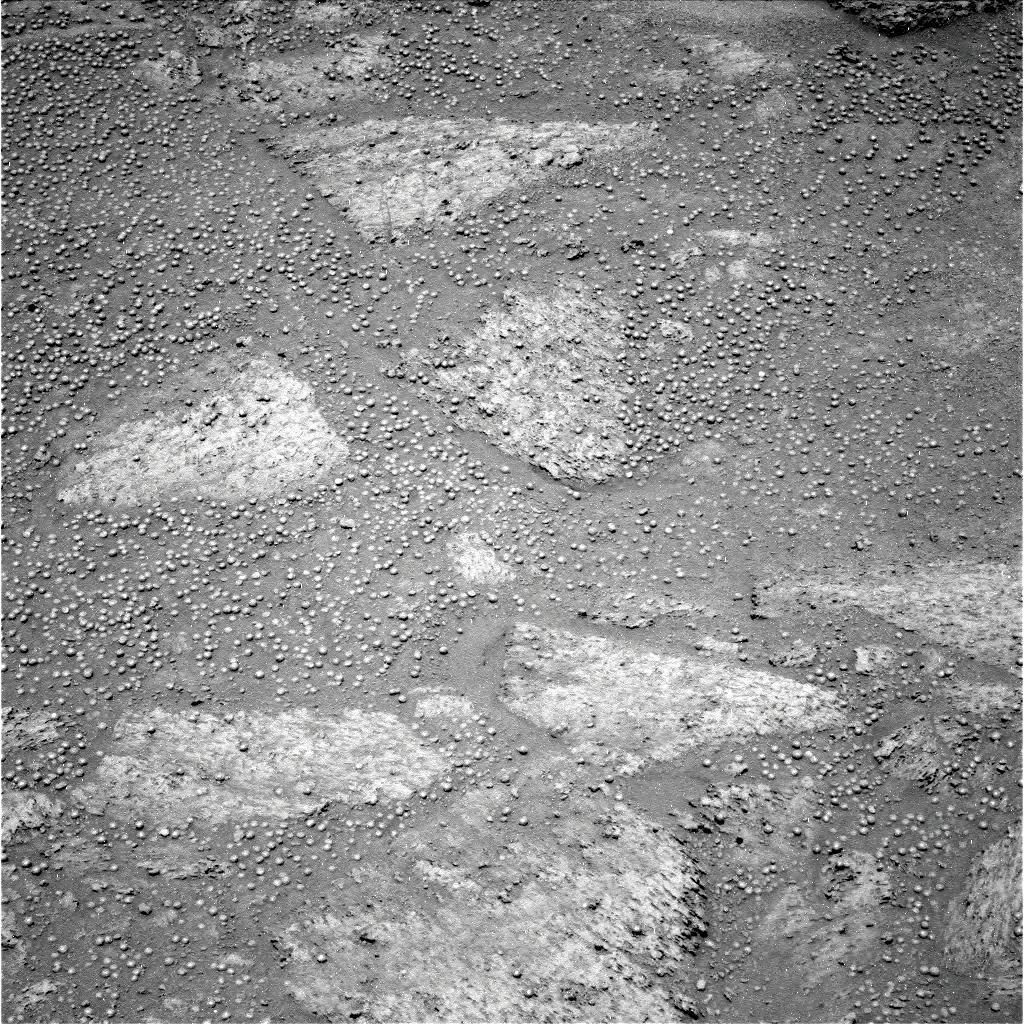
Terrain classes present: Bedrock, Gravel / Sand / Soil, Rock, Shadow